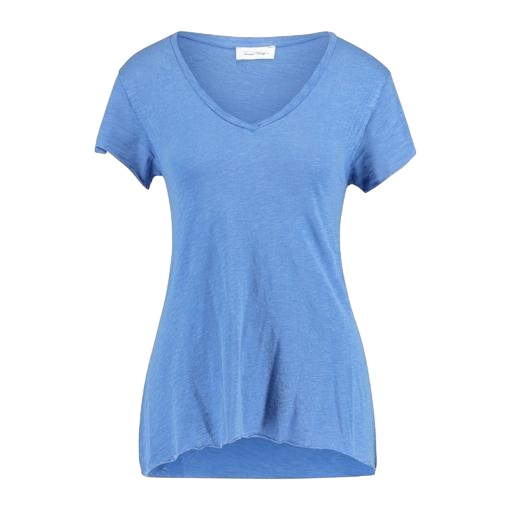
blue v-neck t-shirt only macy, blue boyfriend tee vintage, blue classic v-neck tee, white background